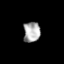
Tissue: prostate
Cell type: Endothelial cells
Senescence score: 0.6934
Nuclear area (px): 338
Mean DAPI intensity: 169.479